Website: apple
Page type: address-validator
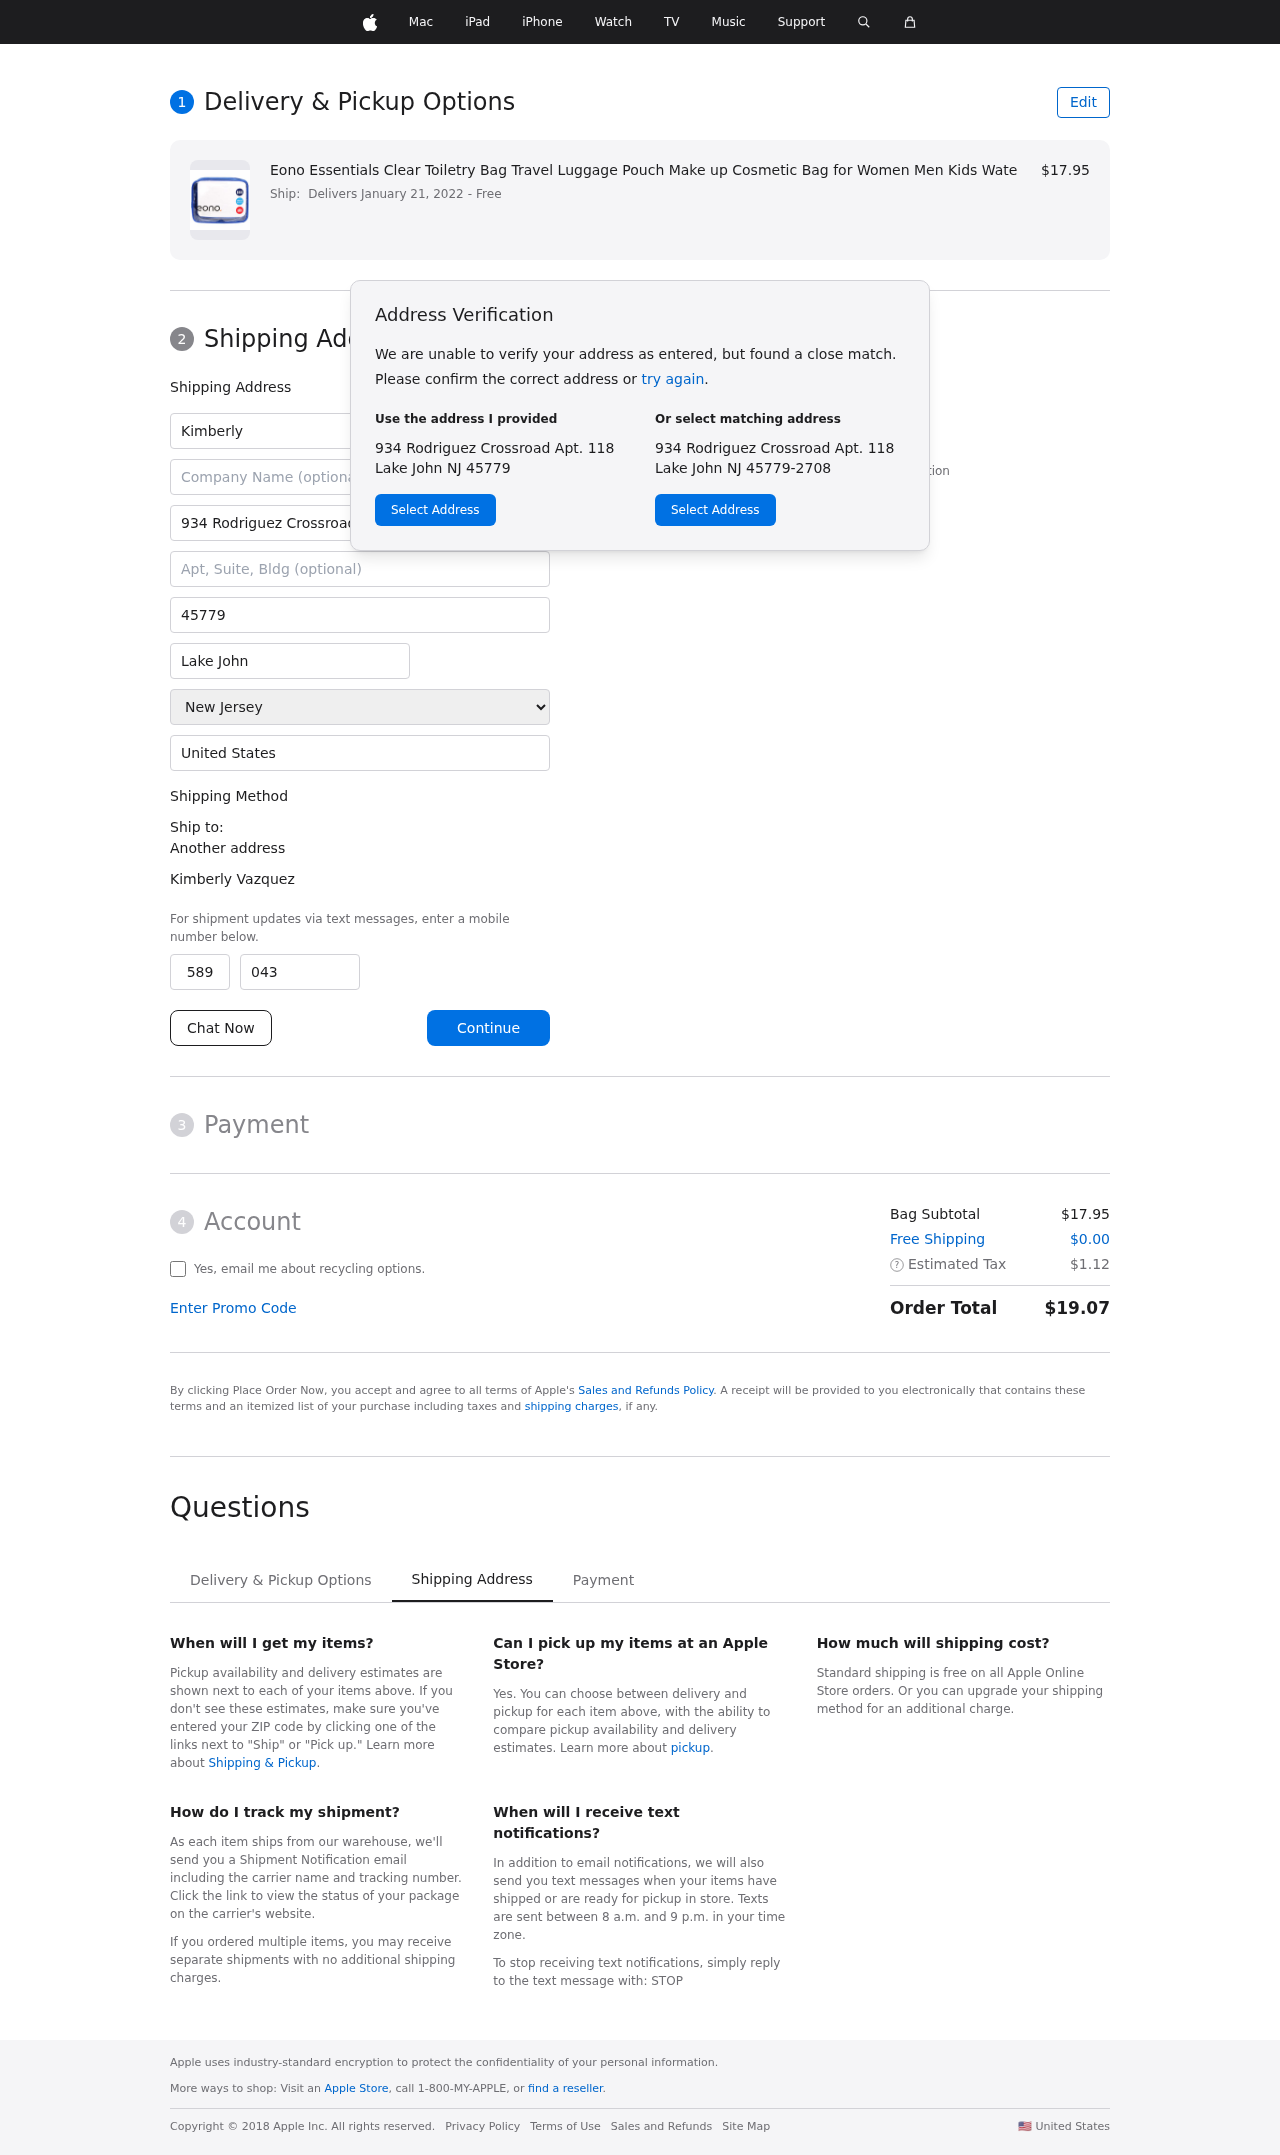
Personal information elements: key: PII_CITY
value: Lake John
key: PII_COUNTRY
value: United States
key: PII_FIRSTNAME
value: Kimberly
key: PII_FULLNAME
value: Kimberly Vazquez
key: PII_LASTNAME
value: Vazquez
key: PII_PHONE_AREA
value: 589
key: PII_PHONE_SUFFIX
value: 0430
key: PII_POSTCODE
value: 45779
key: PII_STATE
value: New Jersey
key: PII_STREET
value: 934 Rodriguez Crossroad Apt. 118
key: PII_CITY_STATE_ZIP
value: Lake John NJ 45779
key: PII_STATE_ABBR
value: NJ
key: PII_POSTCODE_FULL
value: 45779
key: PII_POSTCODE_NUMERIC
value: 45779
Product elements: key: PRODUCT1_NAME
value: Eono Essentials Clear Toiletry Bag Travel Luggage Pouch Make up Cosmetic Bag for Women Men Kids Wate
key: PRODUCT1_PRICE
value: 17.95
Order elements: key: ORDER_DELIVERY_DATE
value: Delivers January 21, 2022
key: ORDER_SUBTOTAL
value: $17.95
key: ORDER_SHIPPING_COST
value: $0.00
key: ORDER_TAX
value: $1.12
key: ORDER_TOTAL
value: $19.07